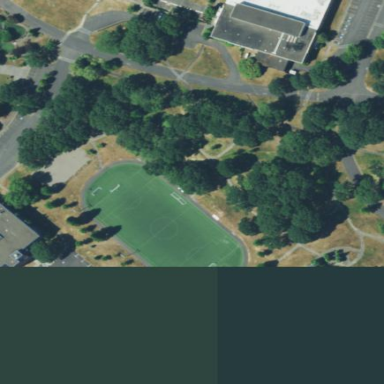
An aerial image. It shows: Soccer pitch designated for leisure and sports activities.